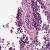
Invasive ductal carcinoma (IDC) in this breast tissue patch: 0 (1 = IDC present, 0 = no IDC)